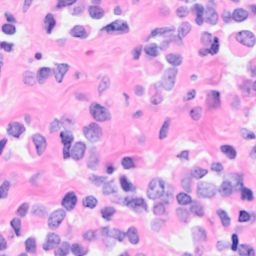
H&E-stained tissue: Breast